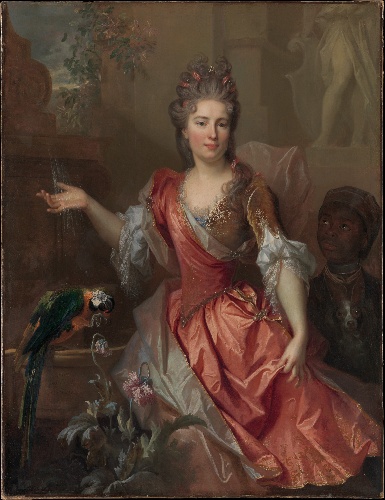
Title: Portrait of a Woman and an Enslaved Servant
Artist: Nicolas de Largillierre (or Largillière)
Artist bio: French, Paris 1656–1746 Paris
Date: 1696
Object type: Painting
Classification: Paintings
Medium: Oil on canvas
Dimensions: 55 x 42 in. (139.7 x 106.7 cm)
Department: European Paintings
Credit line: Rogers Fund, 1903
Accession year: 1903
Repository: Metropolitan Museum of Art, New York, NY
Tags: Boys|Portraits|Women|Parrots|Dogs|Servants